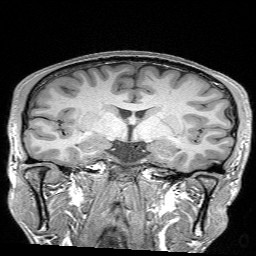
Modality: T1w
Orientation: sagittal
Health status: healthy
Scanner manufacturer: siemens
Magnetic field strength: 3 T